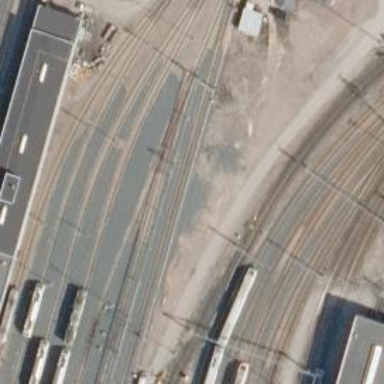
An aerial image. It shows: Railway signal.